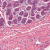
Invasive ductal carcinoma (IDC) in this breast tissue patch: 0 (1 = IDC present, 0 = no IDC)